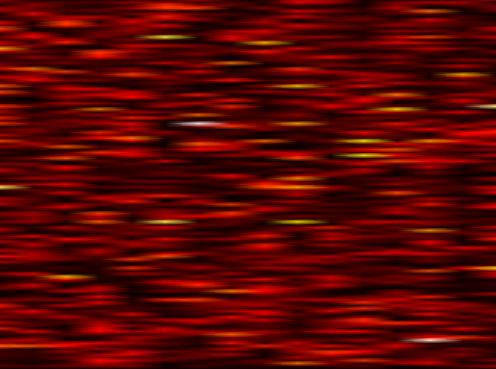
Label: OFDM